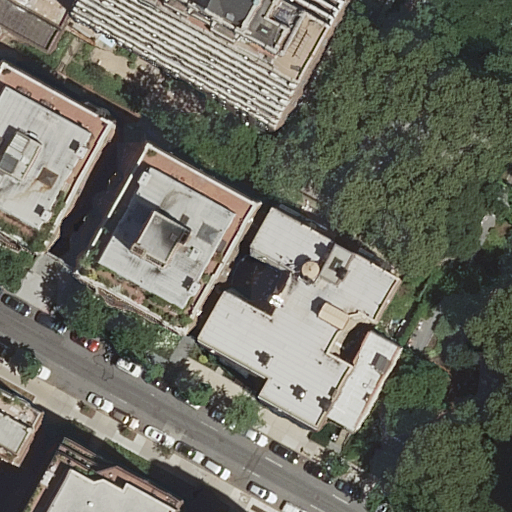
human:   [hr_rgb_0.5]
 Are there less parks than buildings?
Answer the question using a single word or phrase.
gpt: yes

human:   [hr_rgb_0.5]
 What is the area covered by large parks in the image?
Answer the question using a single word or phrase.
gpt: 2701m2

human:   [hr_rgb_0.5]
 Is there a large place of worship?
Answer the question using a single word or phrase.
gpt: no

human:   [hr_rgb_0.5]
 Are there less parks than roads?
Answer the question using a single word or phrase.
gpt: yes

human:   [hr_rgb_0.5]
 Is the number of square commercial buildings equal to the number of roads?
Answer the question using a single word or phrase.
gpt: no

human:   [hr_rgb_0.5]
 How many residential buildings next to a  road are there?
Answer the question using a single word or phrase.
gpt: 8

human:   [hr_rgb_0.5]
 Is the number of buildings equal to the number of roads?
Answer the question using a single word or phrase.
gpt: no

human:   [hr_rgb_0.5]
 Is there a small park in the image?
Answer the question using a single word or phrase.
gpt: no

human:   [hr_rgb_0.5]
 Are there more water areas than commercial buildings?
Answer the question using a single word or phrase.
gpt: no

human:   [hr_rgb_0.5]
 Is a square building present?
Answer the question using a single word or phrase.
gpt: no

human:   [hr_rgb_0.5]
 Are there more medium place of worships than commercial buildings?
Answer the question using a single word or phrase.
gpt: yes

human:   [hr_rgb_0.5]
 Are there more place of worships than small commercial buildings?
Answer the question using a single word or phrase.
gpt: yes

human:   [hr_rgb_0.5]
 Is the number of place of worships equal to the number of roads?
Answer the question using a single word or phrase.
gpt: no

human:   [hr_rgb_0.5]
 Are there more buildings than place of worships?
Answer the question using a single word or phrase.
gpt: yes

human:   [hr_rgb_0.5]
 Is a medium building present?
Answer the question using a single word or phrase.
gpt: yes

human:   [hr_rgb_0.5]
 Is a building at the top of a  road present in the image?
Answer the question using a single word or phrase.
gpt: yes

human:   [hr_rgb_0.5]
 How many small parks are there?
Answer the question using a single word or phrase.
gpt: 0

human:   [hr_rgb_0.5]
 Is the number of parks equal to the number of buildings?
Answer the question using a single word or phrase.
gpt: no

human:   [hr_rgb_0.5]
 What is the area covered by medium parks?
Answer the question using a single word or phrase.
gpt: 0m2

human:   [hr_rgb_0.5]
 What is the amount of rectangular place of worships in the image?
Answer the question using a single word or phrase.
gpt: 1

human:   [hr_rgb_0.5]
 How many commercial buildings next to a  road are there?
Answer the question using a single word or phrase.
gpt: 0

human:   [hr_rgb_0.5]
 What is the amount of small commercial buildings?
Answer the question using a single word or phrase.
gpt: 0

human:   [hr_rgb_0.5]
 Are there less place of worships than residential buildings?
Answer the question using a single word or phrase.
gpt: yes

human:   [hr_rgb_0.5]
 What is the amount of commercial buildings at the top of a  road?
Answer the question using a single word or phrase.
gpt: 0

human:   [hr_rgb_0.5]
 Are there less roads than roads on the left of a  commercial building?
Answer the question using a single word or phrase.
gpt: no

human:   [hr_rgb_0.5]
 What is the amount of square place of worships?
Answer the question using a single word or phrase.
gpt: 0

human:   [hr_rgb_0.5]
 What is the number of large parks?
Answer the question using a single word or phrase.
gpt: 1

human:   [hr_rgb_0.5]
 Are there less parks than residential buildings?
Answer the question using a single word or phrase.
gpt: yes

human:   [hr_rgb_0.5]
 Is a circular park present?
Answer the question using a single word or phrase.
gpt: no

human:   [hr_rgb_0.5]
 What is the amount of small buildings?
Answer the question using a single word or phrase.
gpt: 1

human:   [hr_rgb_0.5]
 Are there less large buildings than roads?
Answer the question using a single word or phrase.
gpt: no

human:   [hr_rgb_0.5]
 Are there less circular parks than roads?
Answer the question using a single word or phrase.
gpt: yes

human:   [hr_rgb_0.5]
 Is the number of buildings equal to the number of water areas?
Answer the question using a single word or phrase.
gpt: no

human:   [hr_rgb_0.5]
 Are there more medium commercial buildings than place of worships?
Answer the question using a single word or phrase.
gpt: no

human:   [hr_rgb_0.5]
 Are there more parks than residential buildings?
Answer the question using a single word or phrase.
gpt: no

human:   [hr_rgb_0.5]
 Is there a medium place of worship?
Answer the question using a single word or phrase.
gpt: yes